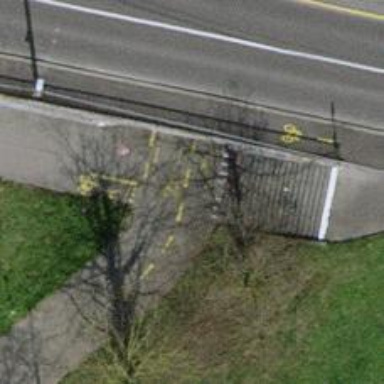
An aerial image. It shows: Set of steps on the road.